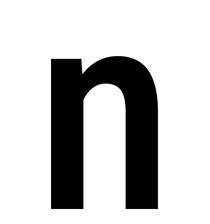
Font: Roboto_Condensed_Medium